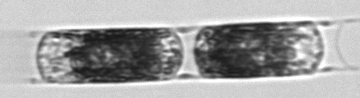
Label: Hemiaulus